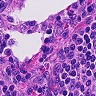
Metastatic tissue present: no